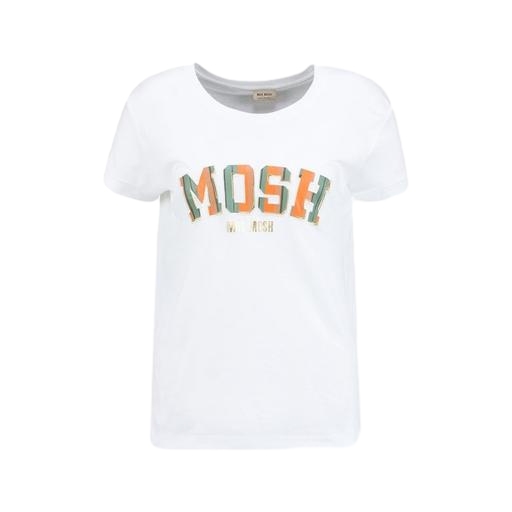
white melrose t-shirt, white melrose tee, camo logo t-shirt, white background